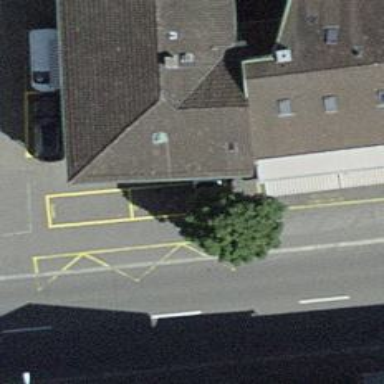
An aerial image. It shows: Beauty shop.